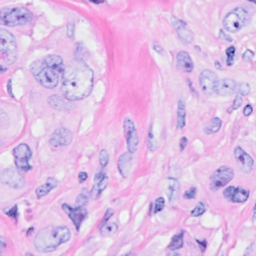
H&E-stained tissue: Breast